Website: bh-photo
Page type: billing-address
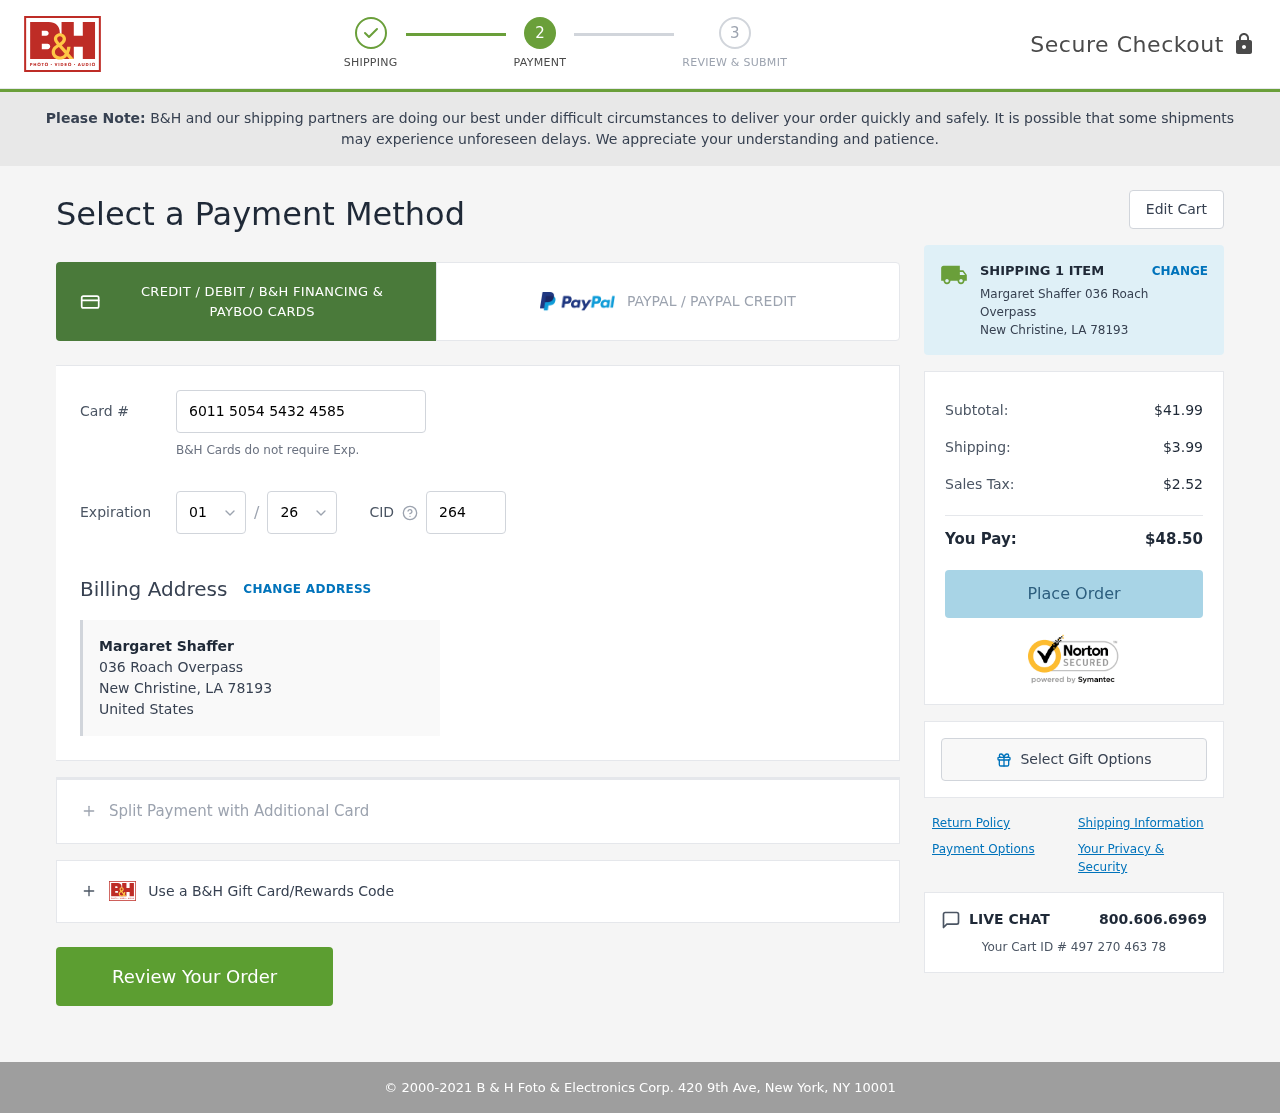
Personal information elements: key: PII_CARD_CVV
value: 264
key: PII_CARD_EXPIRY_MONTH
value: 01
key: PII_CARD_EXPIRY_YEAR
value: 26
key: PII_CARD_NUMBER
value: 6011 5054 5432 4585
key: PII_CITY
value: New Christine
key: PII_COUNTRY
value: United States
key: PII_FULLNAME
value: Margaret Shaffer
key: PII_POSTCODE
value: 78193
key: PII_STATE_ABBR
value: LA
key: PII_STREET
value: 036 Roach Overpass
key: PII_FULLNAME2
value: Margaret Shaffer
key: PII_STREET2
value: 036 Roach Overpass
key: PII_CITY_STATE_ZIP2
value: New Christine, LA
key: PII_POSTCODE2
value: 78193
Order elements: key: ORDER_NUM_ITEMS
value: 1
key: ORDER_SUBTOTAL
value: $41.99
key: ORDER_SHIPPING_COST
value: $3.99
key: ORDER_TAX
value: $2.52
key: ORDER_TOTAL
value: $48.50
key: ORDER_ID
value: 497 270 463 78